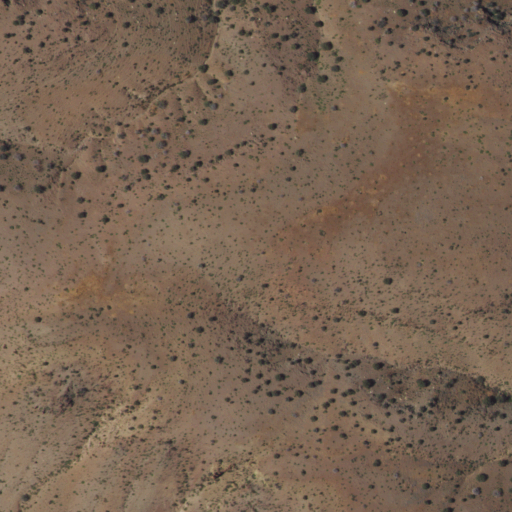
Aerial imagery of ridge(s) in New Mexico named Deadman Ridge containing shrub and grassland